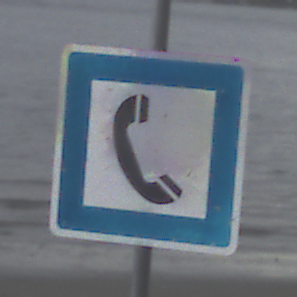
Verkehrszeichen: Fernsprecher
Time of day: Midday
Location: Outdoor (Suburban)
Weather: Overcast
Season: NotSpecified
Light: Natural